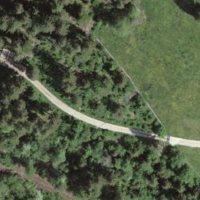
EUNIS habitat code: 43
Species observed at this site:
Potentilla verna